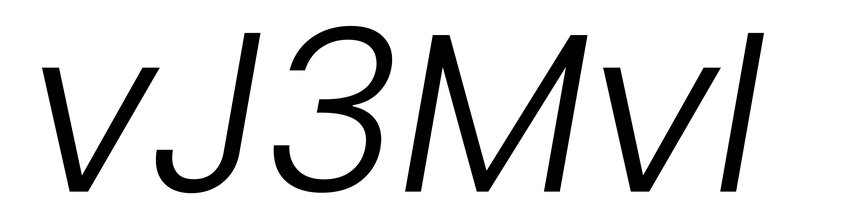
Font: Poppins-LightItalic